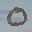
Label: 0